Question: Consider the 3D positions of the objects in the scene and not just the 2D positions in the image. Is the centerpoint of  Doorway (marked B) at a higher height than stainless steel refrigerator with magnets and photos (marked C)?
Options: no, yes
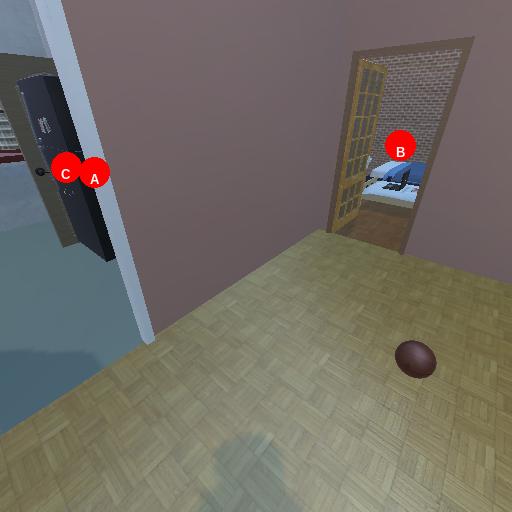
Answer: no